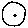
Label: circle